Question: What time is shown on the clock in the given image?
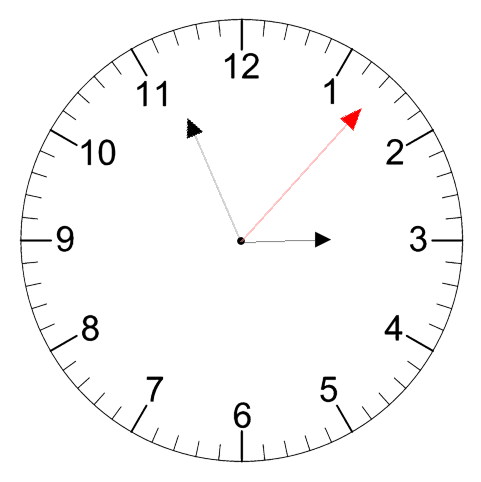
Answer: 02:56:07